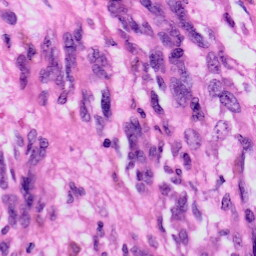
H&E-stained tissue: Skin